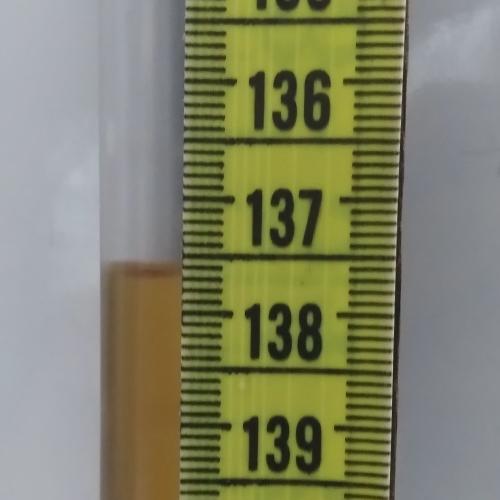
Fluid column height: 137.7 cm